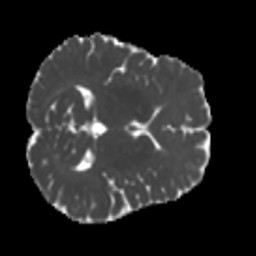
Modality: MD
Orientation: axial
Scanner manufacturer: siemens
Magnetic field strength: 3 T
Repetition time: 4 s
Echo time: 0.0594 s